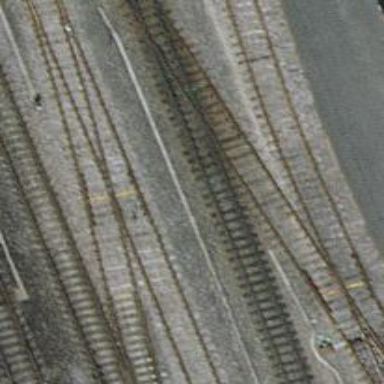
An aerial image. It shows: Single track railway in yard.